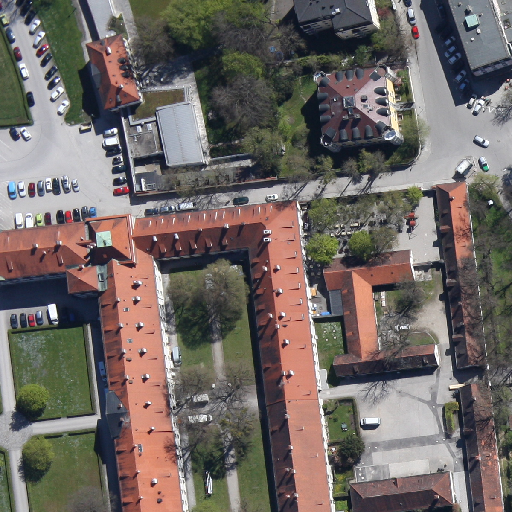
Referring expression: vehicle in the parking area